Question: Developing with Windows Azure and WCF RIA Services, I have seen a lot of random errors and overall frustrating situations, but this one is really the pinnacle.
I have an application with the following architecture: 2 web roles (MVC3 and ASP.NET with Silverlight RIA) => Business layer => data layer (external services / table storage / SQL Azure).
ASP.NET services (profile/roles/sessions) are stored in Table Storage.
Due to recent requirement changes, a mobile site needed to be added. I wanted to share the (server side) ViewModels for both GUI projects. To illustrate:

I now get the dreaded "Not Found" exception when my project is hosted in the Windows Azure environment. With fiddler I found that it was returning the following exception:
> The Entity 'XXModel' in DomainService 'XXService' does not
have a key defined. Entity types exposed by DomainService operations
must have at least one public property marked with the KeyAttribute.
The strange thing is that this thing runs flawlessly in the local Azure development environment, but not when uploaded into the cloud. I think that this error has something to do with the ViewModels now being in a different assembly than the RIA Services, but why would it work locally and not remotely?
If anyone needs any supplemental information I will be happy to answer your questions.
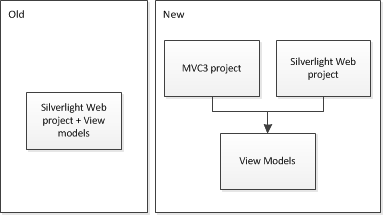
Answer: I have solved the problem. It seems that RIA Services, only when hosted in Windows Azure, cannot seem to get the attributes off of model classes defined in a different assembly then the one hosting the services.